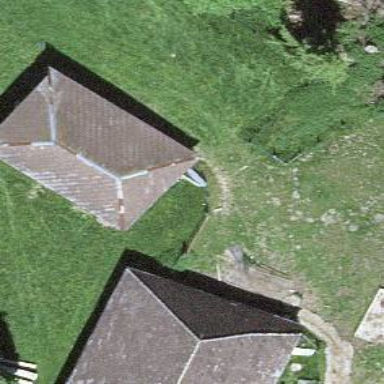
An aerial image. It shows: Rural barn.